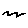
Label: zigzag